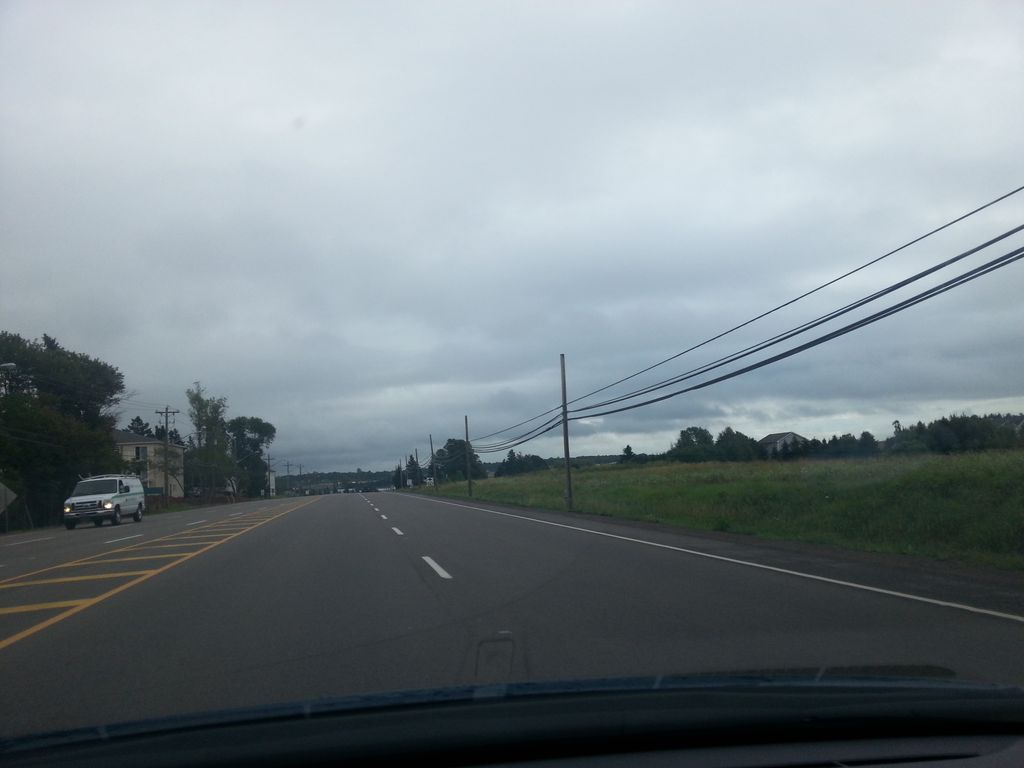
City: charlottetown